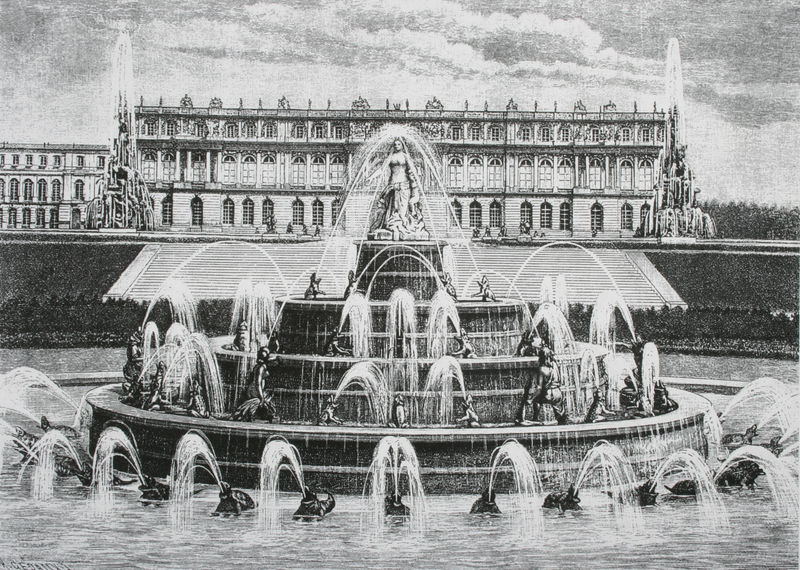
Titel: Der Latonabrunnen mit der Gartenfassade von Schloß Herrenchiemsee, Zustand beim Tod des Königs mit den Wasserspielen und dem später abgebrochenen Nebenflügel
Standort: (Seriendruck)
Schlagwörter: wasser, bäume, fenster, skizze, zeichnung, dach, park, schloss, weg, brunnen, garten, ansicht, fassade, treppen, stufe, stufen, becken, entwurf, skulpturen, fontäne, geschoss, versailles, gesamtansicht, wasserspiel, fontänen